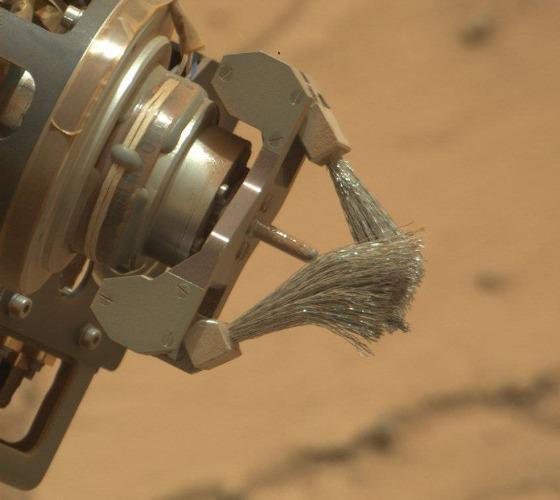
Terrain classes present: Background, Gravel / Sand / Soil